Aerial crown-view tile of a tropical tree (Barro Colorado Island, Panama), acquired 20240918:
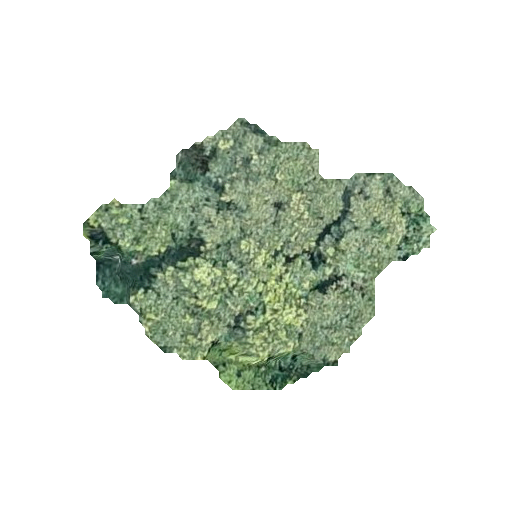
Species: Luehea seemannii
GBIF accepted scientific name: Luehea seemannii
Crown area: 89.835 m²